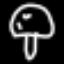
Label: mushroom